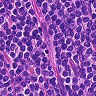
Metastatic tissue present: no